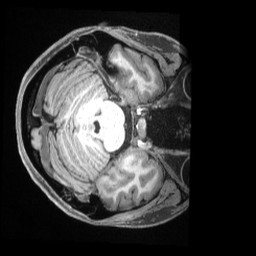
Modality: T1w
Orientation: axial
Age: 24
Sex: female
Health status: ill
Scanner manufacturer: siemens
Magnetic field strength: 3 T
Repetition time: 2.5 s
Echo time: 0.00181 s